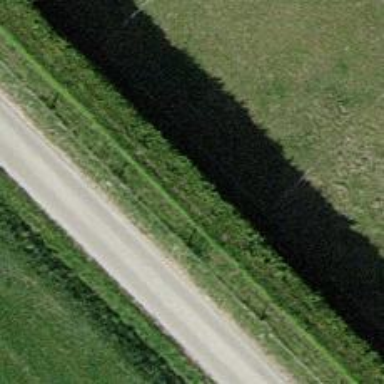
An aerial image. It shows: Hedge acting as barrier.